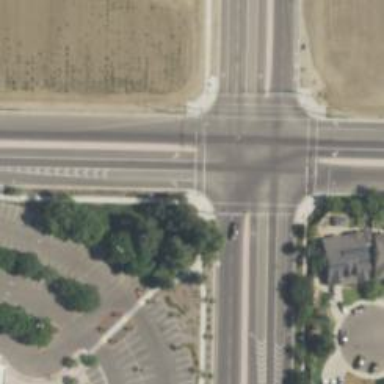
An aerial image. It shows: Crossing with marked lines on the road.